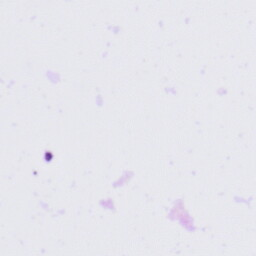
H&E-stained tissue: Tonsil